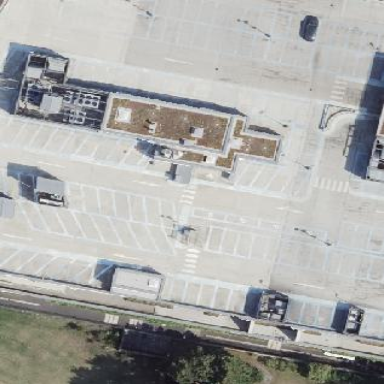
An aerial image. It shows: Rooftop parking area.